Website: home-depot
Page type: account-selection
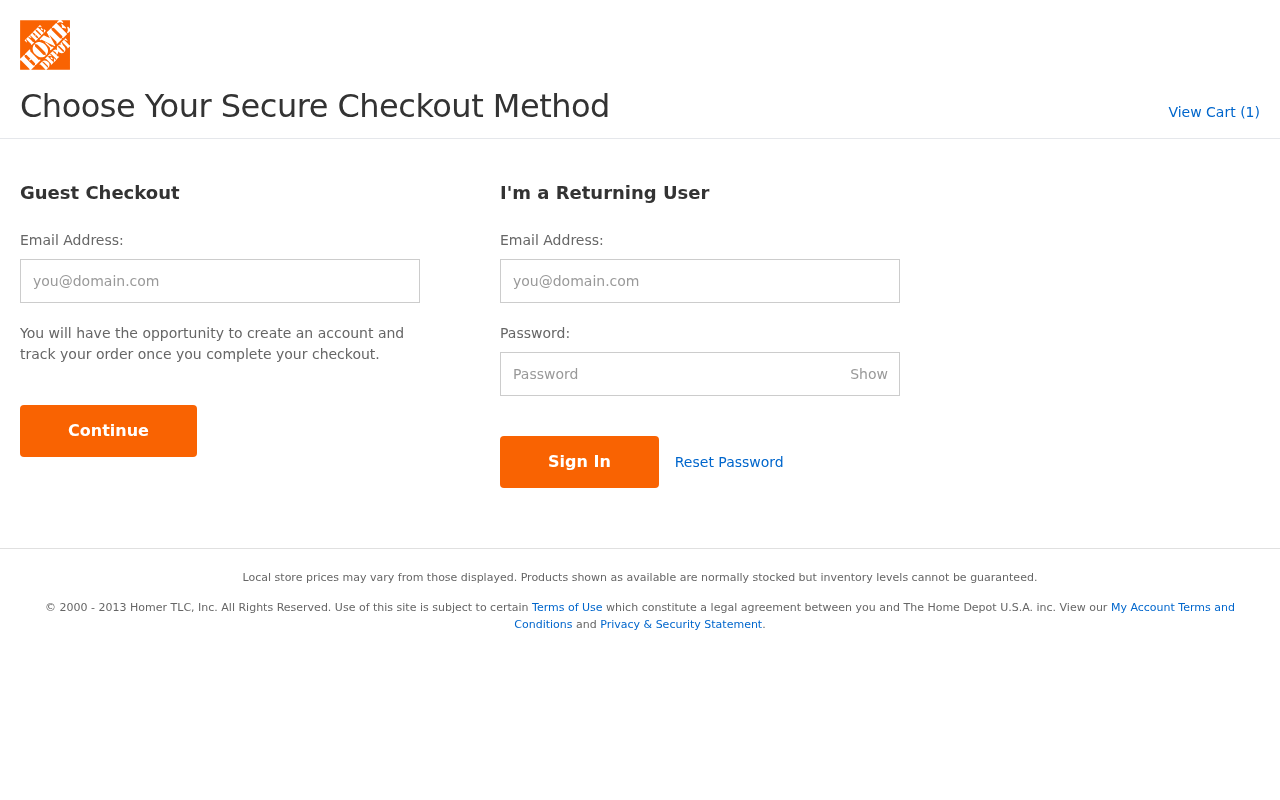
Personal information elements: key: PII_LOGIN_USERNAME
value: mariachang54
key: PII_LOGIN_USERNAME2
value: mariachang54
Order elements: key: ORDER_NUM_ITEMS
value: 1